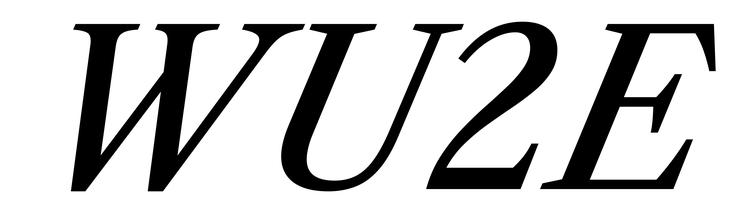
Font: LibreCaslonText-Italic_Medium_Italic